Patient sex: M
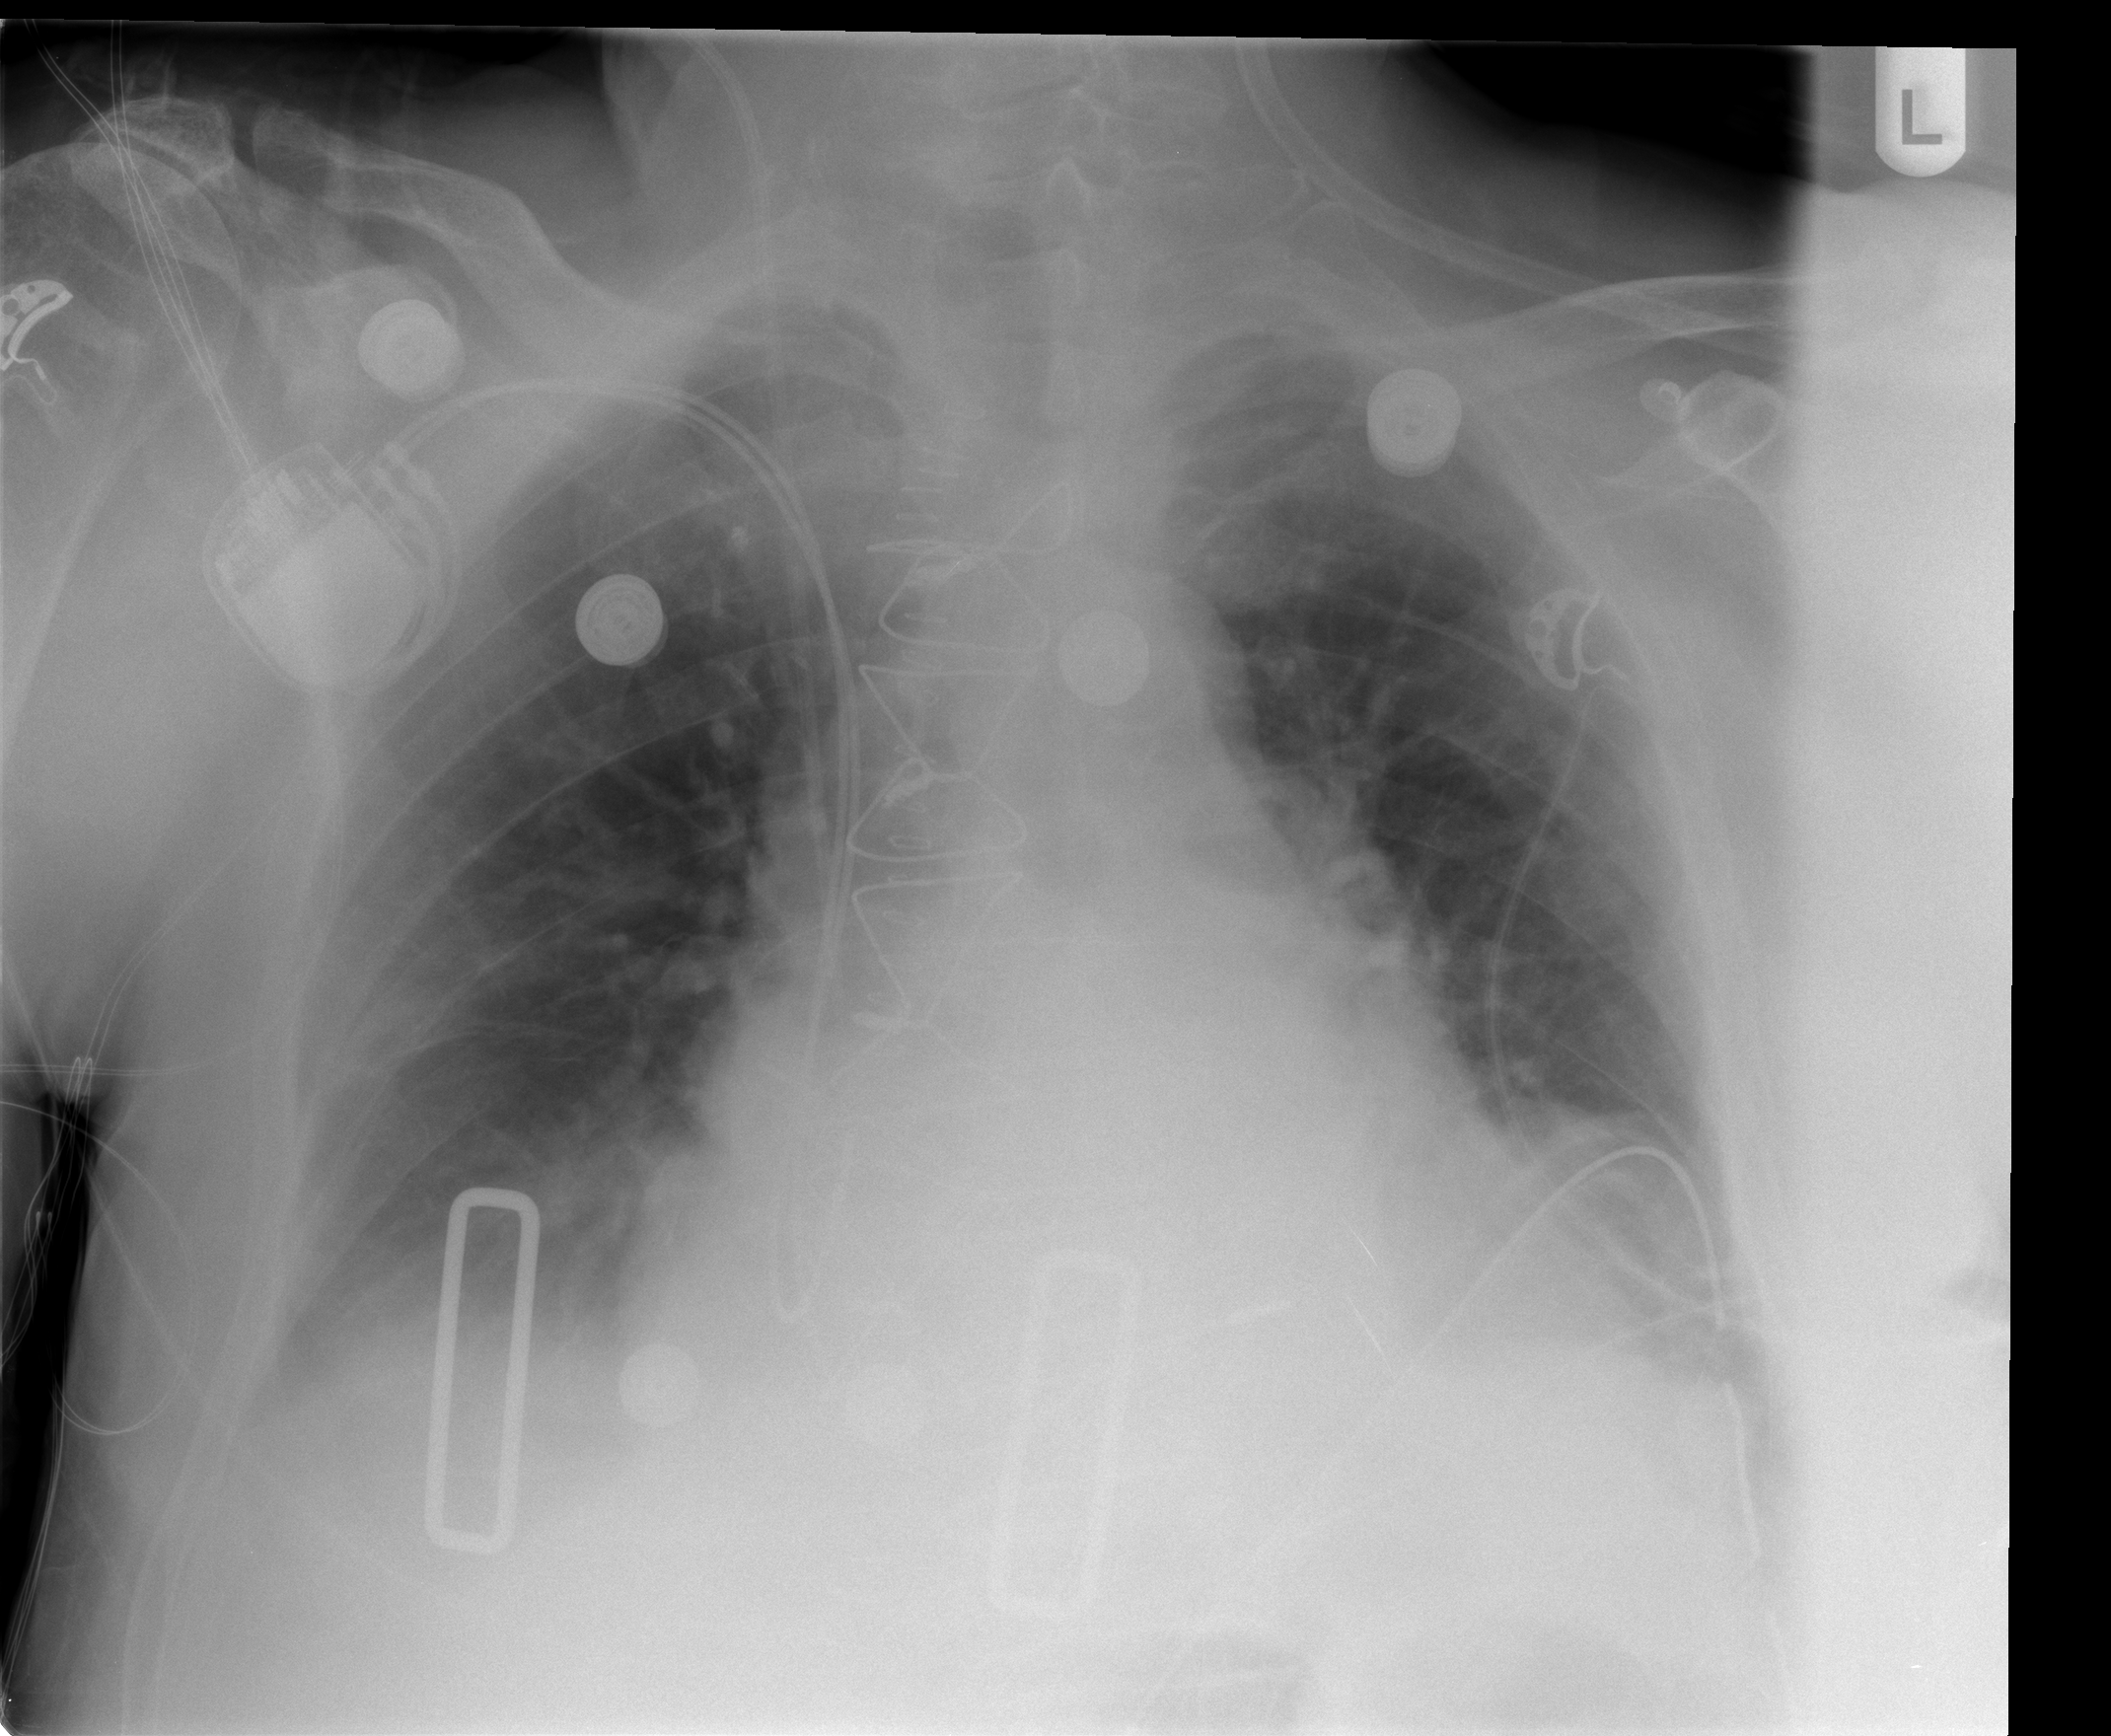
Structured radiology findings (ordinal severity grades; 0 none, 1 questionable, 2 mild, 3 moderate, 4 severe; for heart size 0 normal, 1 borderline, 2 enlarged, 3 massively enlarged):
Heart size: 2
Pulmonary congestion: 0
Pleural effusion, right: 2
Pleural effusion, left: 2
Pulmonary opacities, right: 0
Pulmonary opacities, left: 0
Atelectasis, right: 2
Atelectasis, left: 2